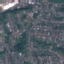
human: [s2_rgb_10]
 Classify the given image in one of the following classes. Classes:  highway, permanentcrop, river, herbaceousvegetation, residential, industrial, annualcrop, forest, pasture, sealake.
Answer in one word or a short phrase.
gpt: Residential